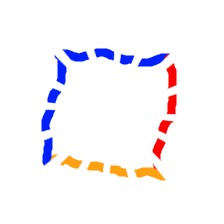
Shape: square